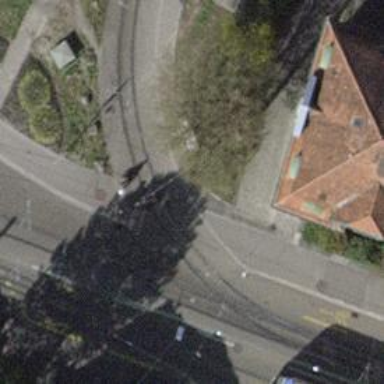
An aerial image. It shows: Tram crossing on the railway.